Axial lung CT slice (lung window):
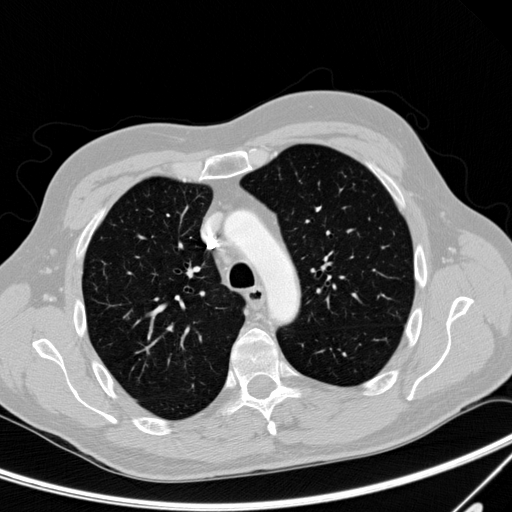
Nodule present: no